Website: macys
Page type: gifting
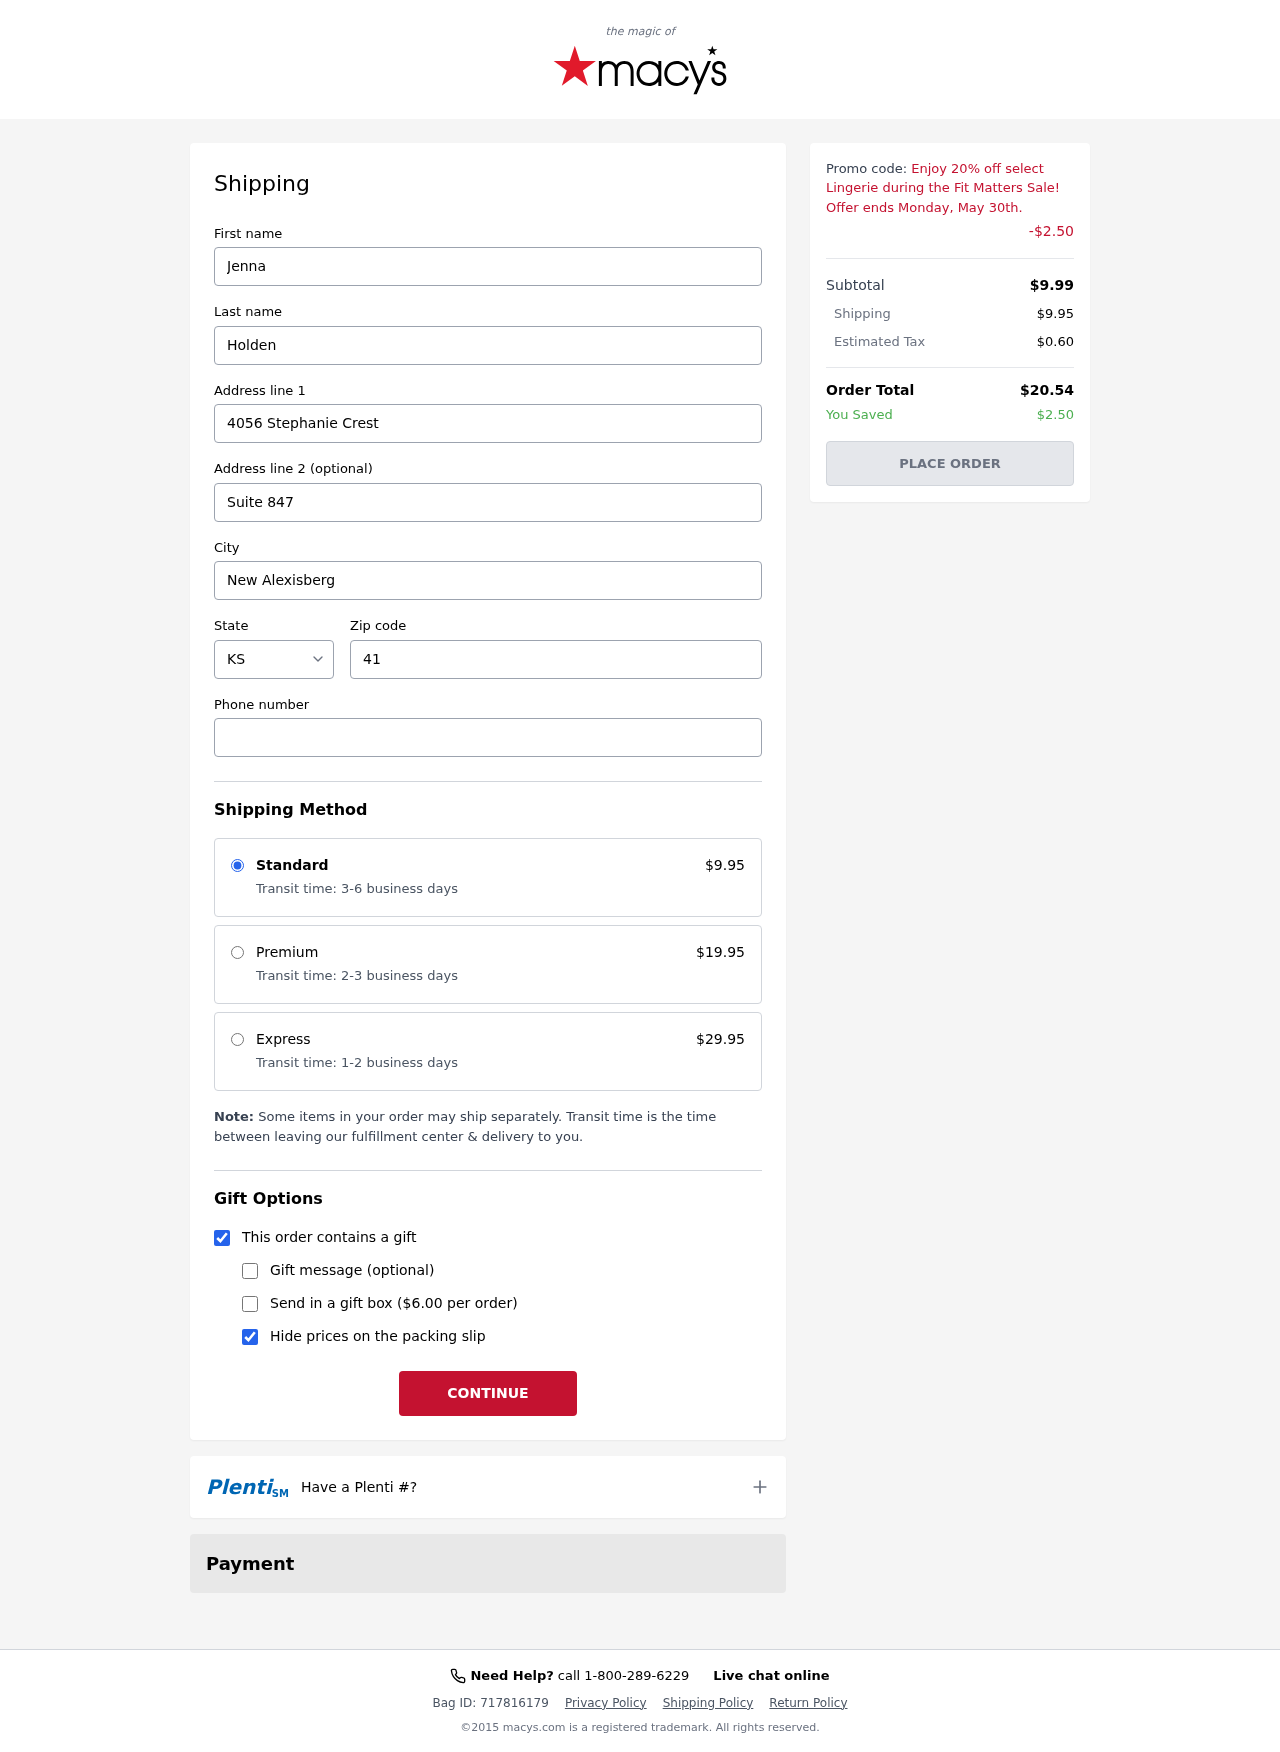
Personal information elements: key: PII_CITY
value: New Alexisberg
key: PII_FIRSTNAME
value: Jenna
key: PII_LASTNAME
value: Holden
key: PII_PHONE
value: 7667456104
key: PII_POSTCODE
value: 41776
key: PII_STATE_ABBR
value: KS
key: PII_STREET
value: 4056 Stephanie Crest
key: PII_STREET2
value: Suite 847
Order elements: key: ORDER_SHIPPING_COST
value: $9.95
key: ORDER_DISCOUNT
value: -$2.50
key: ORDER_SUBTOTAL
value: $9.99
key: ORDER_TAX
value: $0.60
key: ORDER_TOTAL
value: $20.54
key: ORDER_SAVINGS
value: $2.50